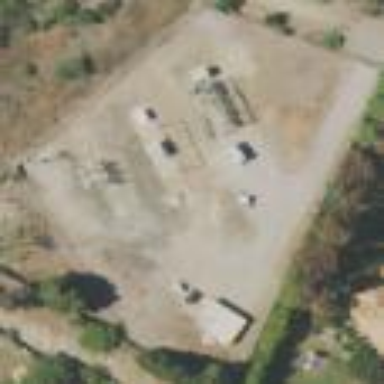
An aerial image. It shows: Substation surrounded by fence.